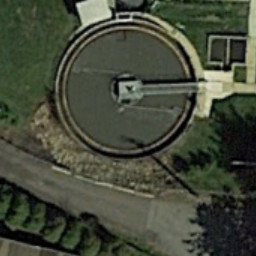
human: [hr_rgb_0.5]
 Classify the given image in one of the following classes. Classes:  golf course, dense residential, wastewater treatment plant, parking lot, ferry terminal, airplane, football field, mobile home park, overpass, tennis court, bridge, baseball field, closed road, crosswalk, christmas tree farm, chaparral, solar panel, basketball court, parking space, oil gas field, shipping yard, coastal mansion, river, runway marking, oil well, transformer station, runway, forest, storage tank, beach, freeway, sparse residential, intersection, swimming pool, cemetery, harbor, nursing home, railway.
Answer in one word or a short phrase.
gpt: wastewater treatment plant